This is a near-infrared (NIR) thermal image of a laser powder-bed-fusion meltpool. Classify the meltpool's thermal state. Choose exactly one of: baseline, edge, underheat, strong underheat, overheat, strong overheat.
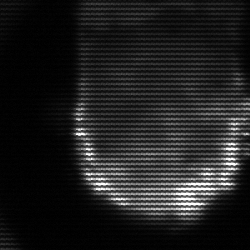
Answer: baseline